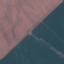
Land use / land cover: AnnualCrop